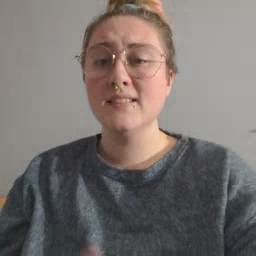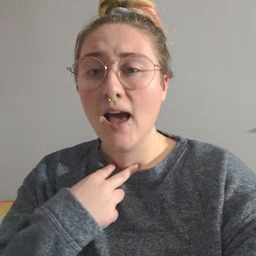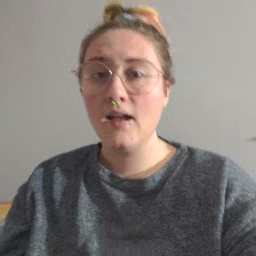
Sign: stuck